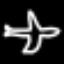
Label: airplane